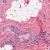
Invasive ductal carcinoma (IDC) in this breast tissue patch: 0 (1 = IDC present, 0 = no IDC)